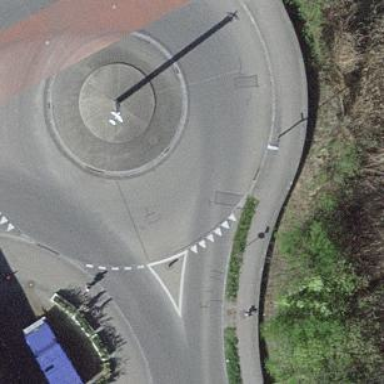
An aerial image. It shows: Tertiary road with asphalt surface leading to roundabout.